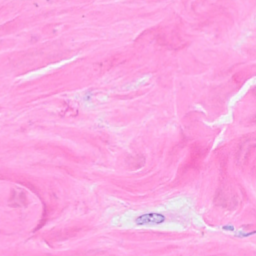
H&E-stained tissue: Breast